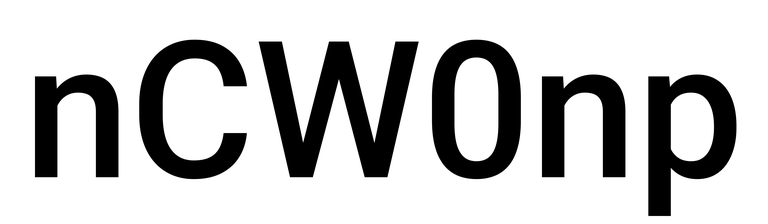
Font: Roboto_Medium